Question: Question: what is the LINQ-to-Entity code to insert an order for a customer?

Here is the a solution (see one of the submitted answers below for a much cleaner solution):
'''
using (OrderDatabase ctx = new OrderDatabase())
{
// Populate the individual tables.
// Comment in this next line to create a new customer/order combination.
// Customer customer = new Customer() { FirstName = "Bobby", LastName = "Davro" };
// Comment in this line to add an order to an existing customer.
var customer = ctx.Customers.Where(c => c.FirstName == "Bobby").FirstOrDefault();
Order order = new Order() { OrderQuantity = "2", OrderDescription = "Widgets" };
// Insert the individual tables correctly into the hierarchy.
customer.Orders.Add(order);
// Add the complete object into the entity.
ctx.Customers.AddObject(customer);
// Insert into the database.
ctx.SaveChanges();
}
'''
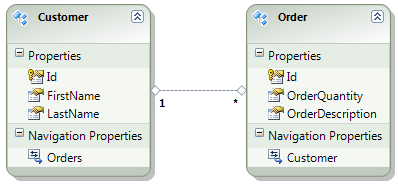
Answer: Your code isn't far off. Just change your second line to read as follows:
'''
Customer customer = ctx.Customer.FirstOrDefault(c => c.FirstName == "Bobby");
if (customer != null)
{
//...
'''
Just replace the 'c.FirstName == "Bobby"' with something that can strongly identify the customer you're looking for (e.g. 'c.Id == customerID' if you already know what the ID is).